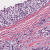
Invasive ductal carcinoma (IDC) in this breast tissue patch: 1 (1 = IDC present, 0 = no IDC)